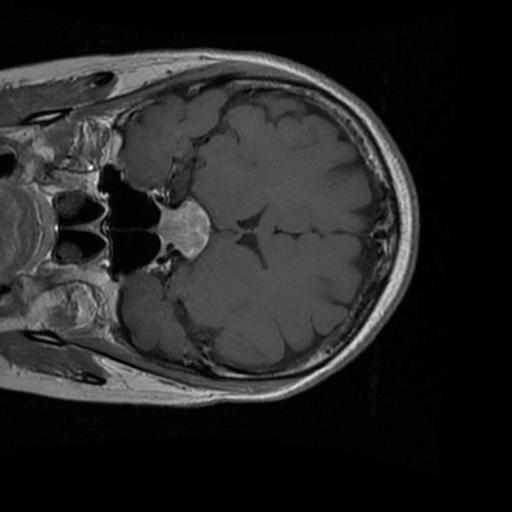
Label: brain_tumor